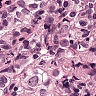
Metastatic tissue present: yes